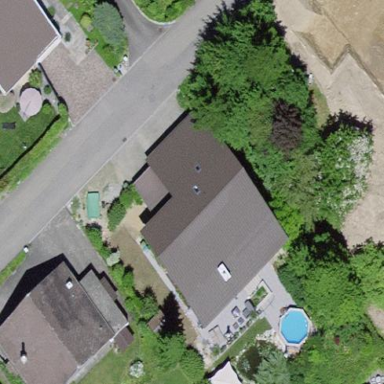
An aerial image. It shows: Detached building with gabled roof.